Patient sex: F
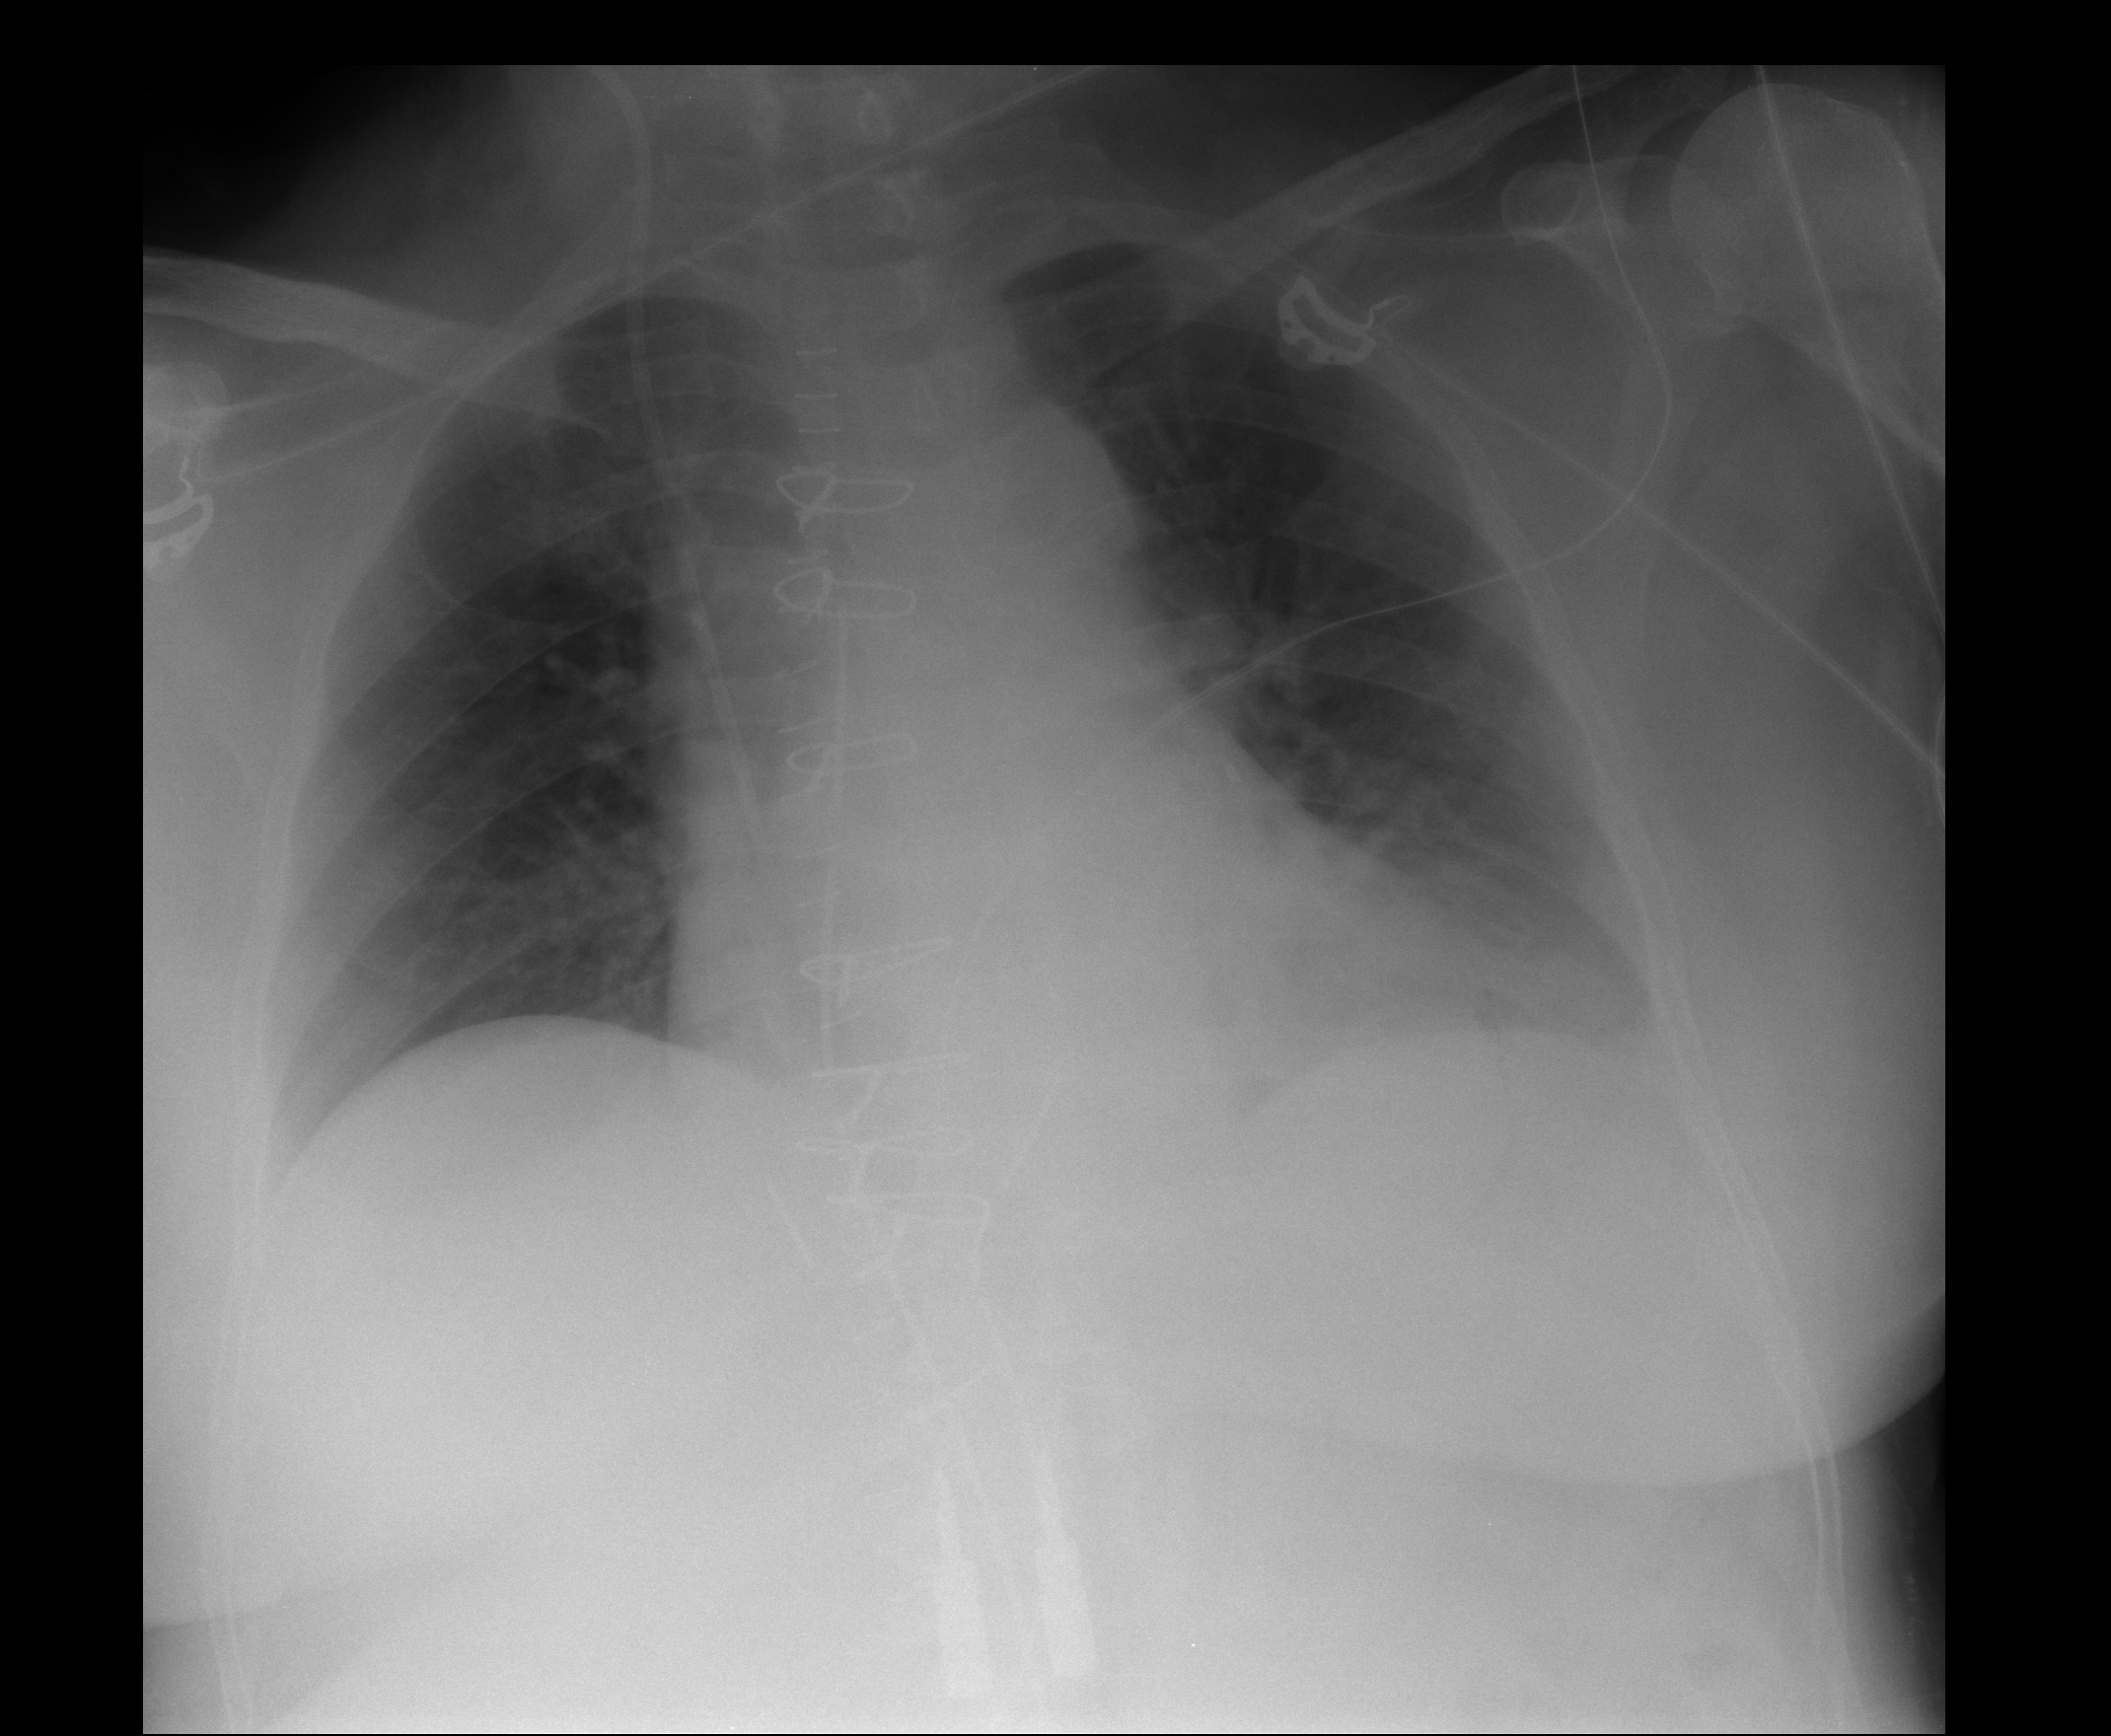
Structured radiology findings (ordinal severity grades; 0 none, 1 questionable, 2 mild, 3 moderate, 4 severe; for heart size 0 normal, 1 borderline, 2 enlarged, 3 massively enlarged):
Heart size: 0
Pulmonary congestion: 0
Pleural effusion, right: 0
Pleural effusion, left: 2
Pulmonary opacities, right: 0
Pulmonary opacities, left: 0
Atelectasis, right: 0
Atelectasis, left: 2